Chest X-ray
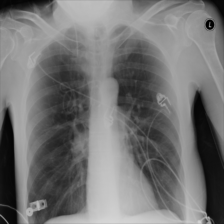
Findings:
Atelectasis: negative
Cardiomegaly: negative
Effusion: negative
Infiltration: negative
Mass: negative
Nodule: negative
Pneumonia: negative
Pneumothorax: negative
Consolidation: negative
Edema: negative
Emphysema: negative
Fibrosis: negative
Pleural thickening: negative
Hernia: negative